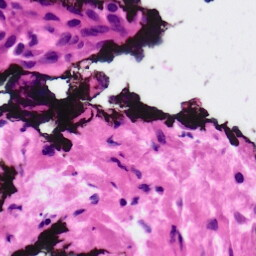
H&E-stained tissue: Ovarian